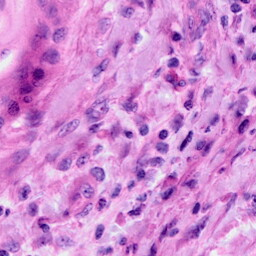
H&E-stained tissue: Cervix